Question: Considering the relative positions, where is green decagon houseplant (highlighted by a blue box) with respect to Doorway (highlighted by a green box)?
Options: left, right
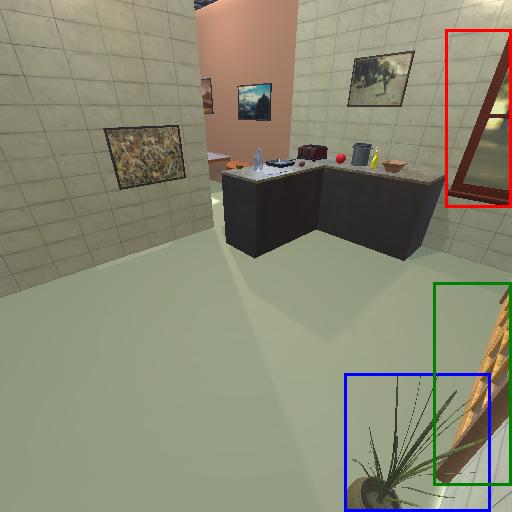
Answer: left